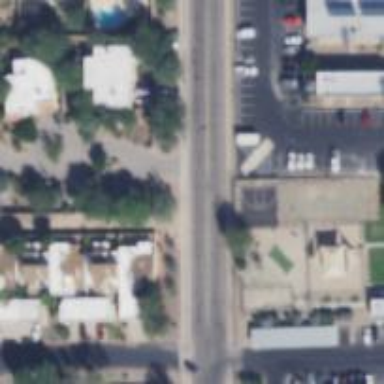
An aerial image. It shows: Alley classified as service road.